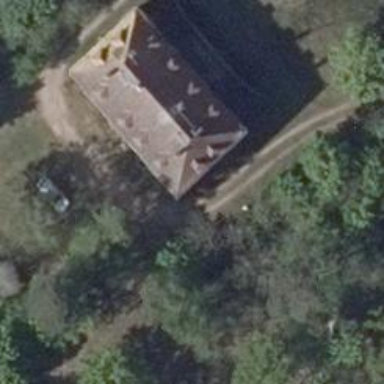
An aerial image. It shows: House with hipped roof. The roof is oriented along the building.